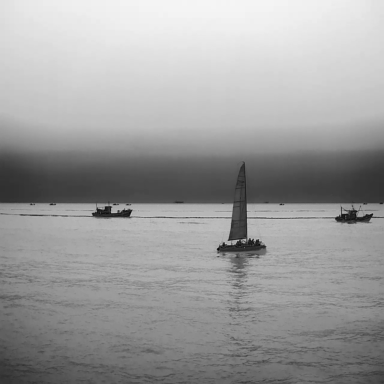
There is a sailboat in the infrared image.